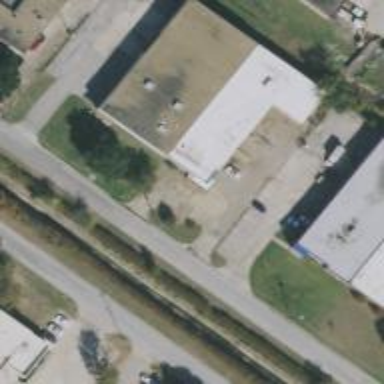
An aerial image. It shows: Warehouse building.